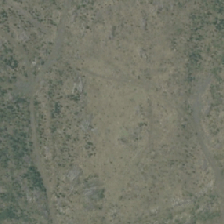
Land cover: harvested_forest